Question: I am creating form in access in which i have to implement cascading combo boxes , data in lower combo box is dependent on its parent value selected by user. Here is form
on left side is structure of the table and on right side is form. Problem is I am getting error of data type mismatch , unable to understand why this is happening. In the afterupdate event of Diametre of Drill I am populating cutting speed . Whenever I press drop down of Cutting Speed "Datatype mismatch in criteria expression" occurs. Here is code of
'''
Private Sub cboDiameterDrilling_AfterUpdate()
cboCuttingSpeedDrilling.RowSource = "Select DISTINCT tblDrilling.cuttingSpeed " & _
"FROM tblDrilling " & _
'"WHERE tblDrilling.materials = '" & cboMaterialDrilling.Value & "' AND tblDrilling.diaOfDrill = '' 'cboDiameterDrilling.Value ' " & _'
"ORDER BY tblDrilling.cuttingSpeed;"
End Sub
'''
I think problem is in WHERE Clause . Any help would be greatly appreciated. Thank you
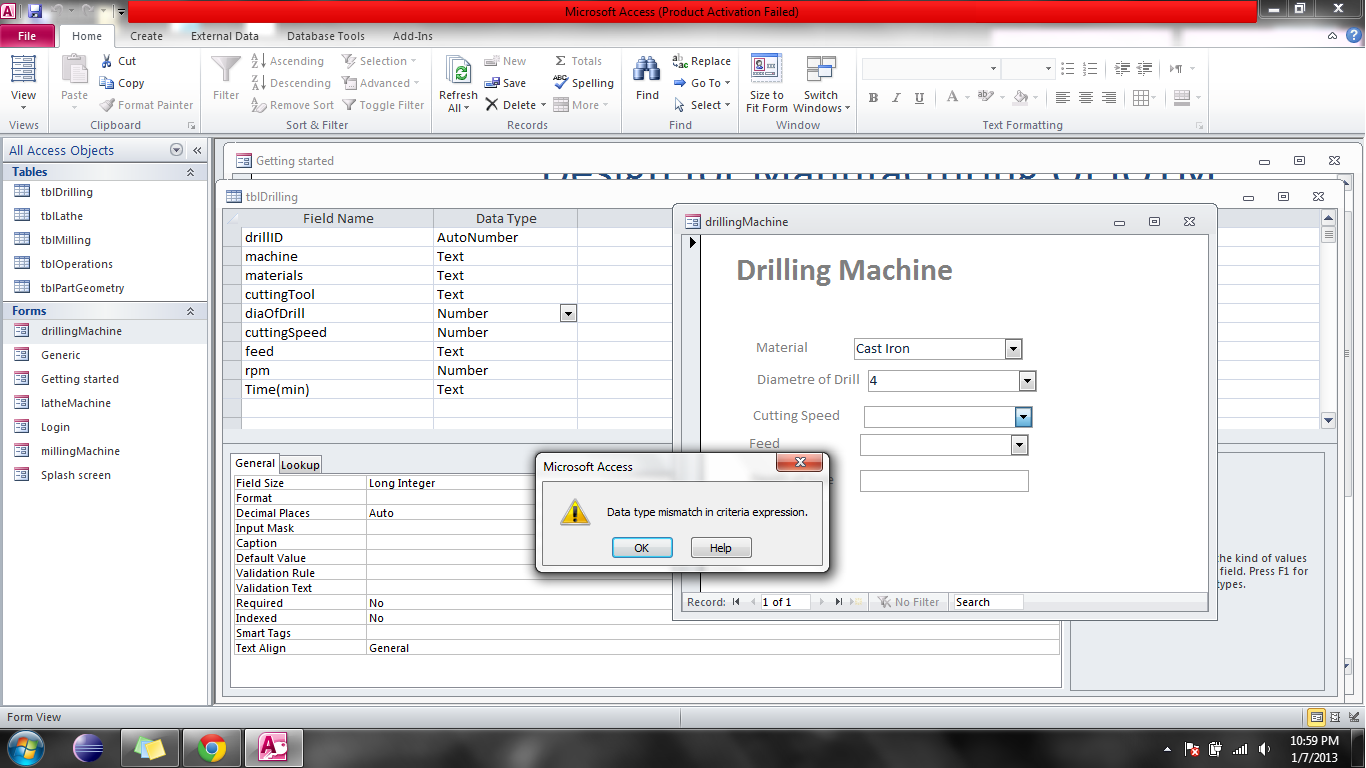
Answer: You've surrounded the reference to the object's value (cboDiameterDrilling.Value ) in single quotes.
'''
AND tblDrilling.diaOfDrill = ' & cboDiameterDrilling.Value & "'"
'''
Solution : 'AND tblDrilling.diaOfDrill = " & cboDiameterDrilling.Value & " " & _'